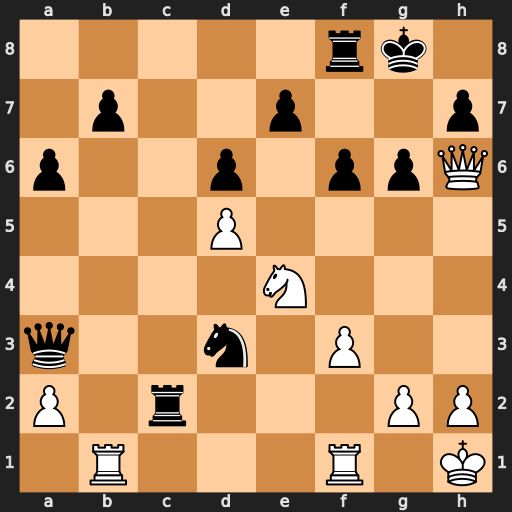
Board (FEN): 5rk1/1p2p2p/p2p1ppQ/3P4/4N3/q2n1P2/P1r3PP/1R3R1K
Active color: w
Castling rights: -
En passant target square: -
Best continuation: Rxb7 Qc1 Nxf6+ Rxf6 Rb8+